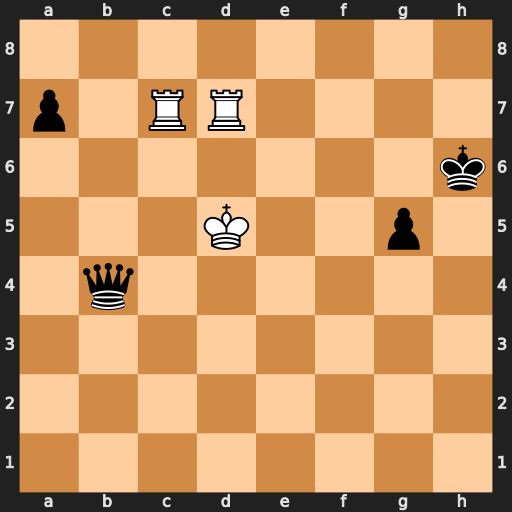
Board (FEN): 8/p1RR4/7k/3K2p1/1q6/8/8/8
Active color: w
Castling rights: -
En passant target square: -
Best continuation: Rc6+ Kh5 Rh7+ Kg4 Rc4+ Qxc4+ Kxc4